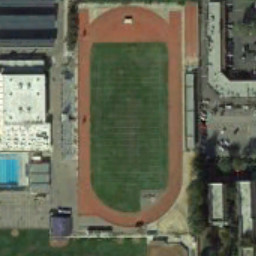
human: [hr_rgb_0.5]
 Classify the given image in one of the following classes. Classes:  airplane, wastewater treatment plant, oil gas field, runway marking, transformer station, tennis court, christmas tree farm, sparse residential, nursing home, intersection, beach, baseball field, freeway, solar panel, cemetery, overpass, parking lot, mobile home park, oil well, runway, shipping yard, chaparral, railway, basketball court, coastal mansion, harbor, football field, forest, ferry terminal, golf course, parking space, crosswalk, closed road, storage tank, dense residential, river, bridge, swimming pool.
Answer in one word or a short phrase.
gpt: football field